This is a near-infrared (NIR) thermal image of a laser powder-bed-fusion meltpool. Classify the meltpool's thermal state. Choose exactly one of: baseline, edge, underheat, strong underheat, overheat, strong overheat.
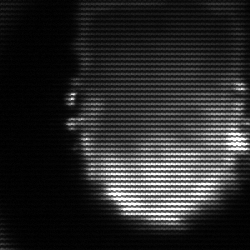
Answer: baseline